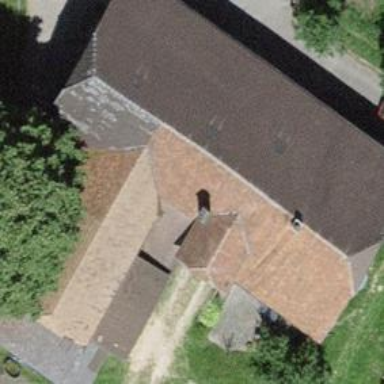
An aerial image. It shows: Farm building.